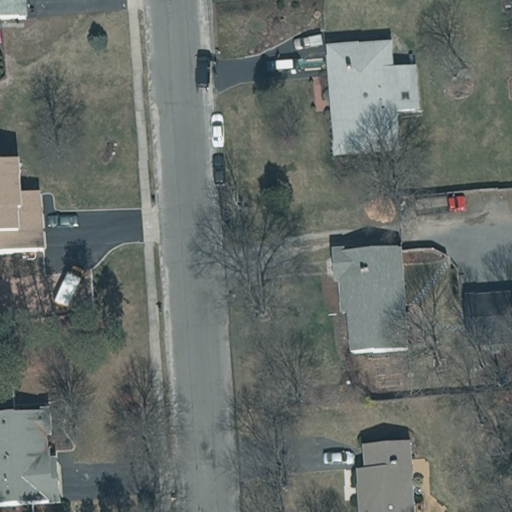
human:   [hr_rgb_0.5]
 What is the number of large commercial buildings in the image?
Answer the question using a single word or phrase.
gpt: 0

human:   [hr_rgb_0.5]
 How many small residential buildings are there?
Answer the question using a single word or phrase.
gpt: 2

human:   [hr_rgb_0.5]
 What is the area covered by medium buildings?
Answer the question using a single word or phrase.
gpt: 1190m2

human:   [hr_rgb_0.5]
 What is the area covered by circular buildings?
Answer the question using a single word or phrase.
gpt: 0m2

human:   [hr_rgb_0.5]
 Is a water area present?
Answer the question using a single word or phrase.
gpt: no

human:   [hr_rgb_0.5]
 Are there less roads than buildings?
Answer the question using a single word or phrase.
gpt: yes

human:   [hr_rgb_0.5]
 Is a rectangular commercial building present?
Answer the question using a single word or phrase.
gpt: no

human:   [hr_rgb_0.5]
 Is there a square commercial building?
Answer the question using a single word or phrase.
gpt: no

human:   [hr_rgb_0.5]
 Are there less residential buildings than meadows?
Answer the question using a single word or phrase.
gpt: no

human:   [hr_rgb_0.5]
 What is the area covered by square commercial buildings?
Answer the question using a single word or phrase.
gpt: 0m2

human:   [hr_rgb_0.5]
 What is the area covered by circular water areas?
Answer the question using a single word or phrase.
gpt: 0m2

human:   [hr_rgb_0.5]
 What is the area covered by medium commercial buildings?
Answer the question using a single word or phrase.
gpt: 0m2

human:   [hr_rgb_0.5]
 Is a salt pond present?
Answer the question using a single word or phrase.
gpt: no

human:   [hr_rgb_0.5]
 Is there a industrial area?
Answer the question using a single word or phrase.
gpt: no

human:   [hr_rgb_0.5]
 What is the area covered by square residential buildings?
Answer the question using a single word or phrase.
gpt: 0m2

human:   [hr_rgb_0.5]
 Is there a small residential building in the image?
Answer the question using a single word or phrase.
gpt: yes

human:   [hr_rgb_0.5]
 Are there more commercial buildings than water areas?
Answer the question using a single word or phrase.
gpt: no

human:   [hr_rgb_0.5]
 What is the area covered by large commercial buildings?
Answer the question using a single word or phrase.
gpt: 0m2

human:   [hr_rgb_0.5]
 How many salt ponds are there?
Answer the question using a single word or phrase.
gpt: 0

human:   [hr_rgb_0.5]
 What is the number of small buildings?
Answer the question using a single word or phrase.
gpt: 2

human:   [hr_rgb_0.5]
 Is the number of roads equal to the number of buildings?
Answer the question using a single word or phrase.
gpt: no

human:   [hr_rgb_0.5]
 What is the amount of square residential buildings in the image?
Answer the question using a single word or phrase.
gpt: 0

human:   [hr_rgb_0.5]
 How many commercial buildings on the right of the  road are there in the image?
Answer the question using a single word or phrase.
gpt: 0

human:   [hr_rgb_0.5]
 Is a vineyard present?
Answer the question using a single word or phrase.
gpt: no

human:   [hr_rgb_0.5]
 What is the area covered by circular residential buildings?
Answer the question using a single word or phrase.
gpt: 0m2

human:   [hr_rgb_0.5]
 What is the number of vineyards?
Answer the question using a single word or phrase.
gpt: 0

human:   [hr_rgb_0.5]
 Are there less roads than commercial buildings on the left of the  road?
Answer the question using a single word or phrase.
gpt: no

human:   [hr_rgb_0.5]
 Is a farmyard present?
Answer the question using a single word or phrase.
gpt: no

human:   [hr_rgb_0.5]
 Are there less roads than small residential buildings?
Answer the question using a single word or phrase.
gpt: yes

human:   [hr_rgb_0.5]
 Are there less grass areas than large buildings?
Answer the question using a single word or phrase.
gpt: no

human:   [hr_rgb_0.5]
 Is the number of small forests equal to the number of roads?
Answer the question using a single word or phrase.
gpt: no

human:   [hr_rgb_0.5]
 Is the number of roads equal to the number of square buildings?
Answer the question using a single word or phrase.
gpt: no

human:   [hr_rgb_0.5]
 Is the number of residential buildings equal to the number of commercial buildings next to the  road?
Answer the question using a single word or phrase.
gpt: no

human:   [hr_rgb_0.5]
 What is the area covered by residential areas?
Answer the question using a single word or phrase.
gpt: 0m2

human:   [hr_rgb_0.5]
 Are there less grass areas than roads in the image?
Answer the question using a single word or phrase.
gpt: yes

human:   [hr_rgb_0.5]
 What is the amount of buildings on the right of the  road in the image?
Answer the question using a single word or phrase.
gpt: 4